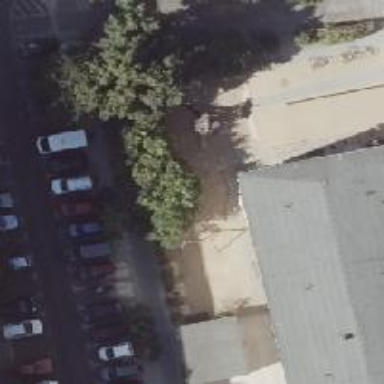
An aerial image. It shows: Street side parking area.